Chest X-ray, PA view. Patient: 37 years old, sex M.
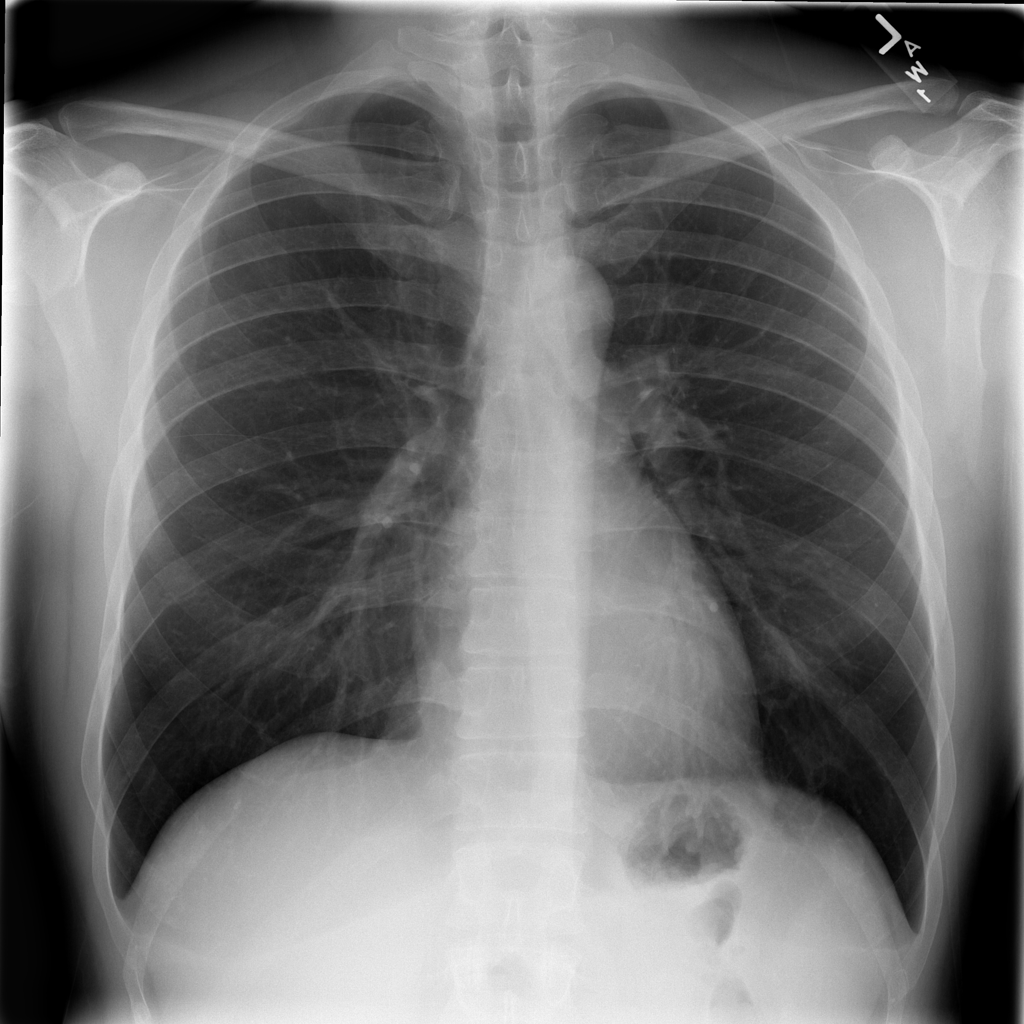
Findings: No Finding